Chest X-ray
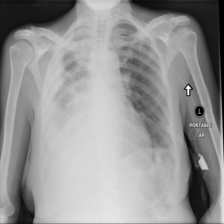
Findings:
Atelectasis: negative
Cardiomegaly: negative
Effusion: negative
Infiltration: negative
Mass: negative
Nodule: negative
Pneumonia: negative
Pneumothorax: negative
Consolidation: negative
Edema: negative
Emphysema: negative
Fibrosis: negative
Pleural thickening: negative
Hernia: negative